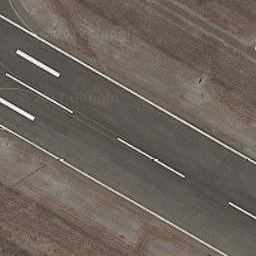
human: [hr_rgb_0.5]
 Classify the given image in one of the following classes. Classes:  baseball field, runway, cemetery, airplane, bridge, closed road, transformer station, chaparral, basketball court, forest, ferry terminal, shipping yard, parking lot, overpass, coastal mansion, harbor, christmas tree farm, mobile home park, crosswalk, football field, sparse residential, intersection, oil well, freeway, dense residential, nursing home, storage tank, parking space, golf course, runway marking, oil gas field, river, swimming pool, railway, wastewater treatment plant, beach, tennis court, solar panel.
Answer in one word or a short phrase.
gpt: runway